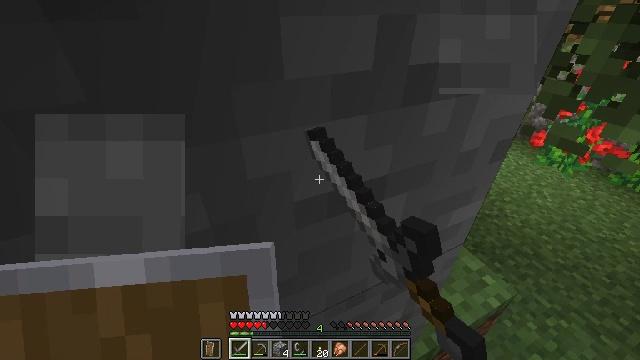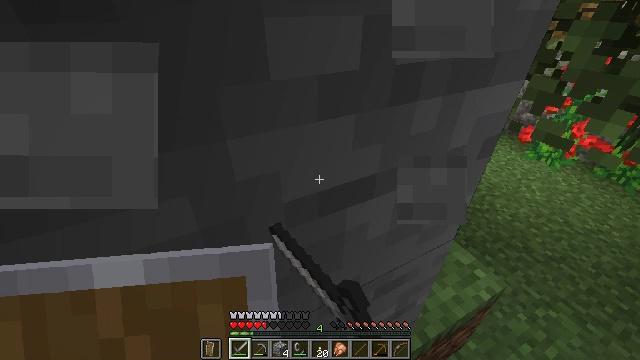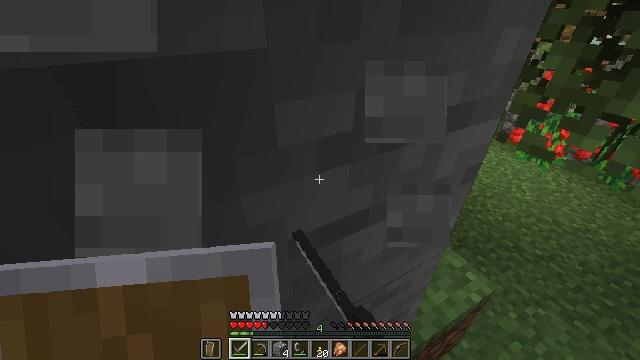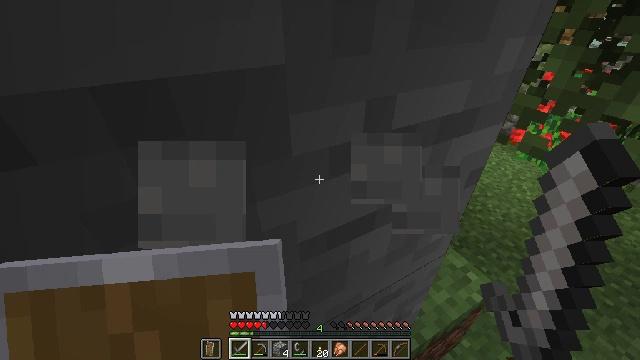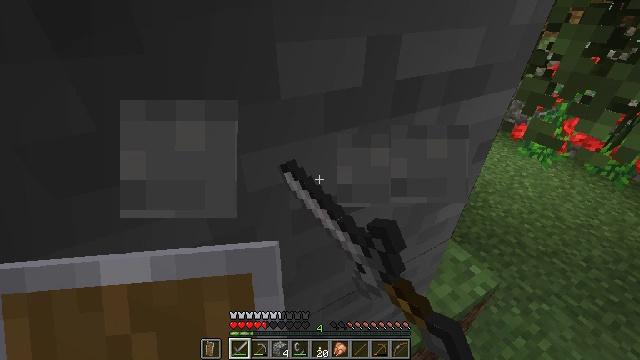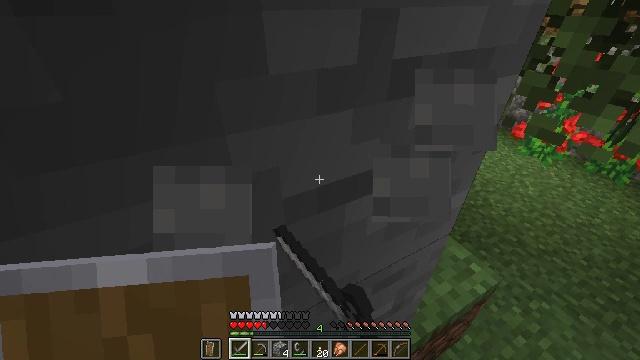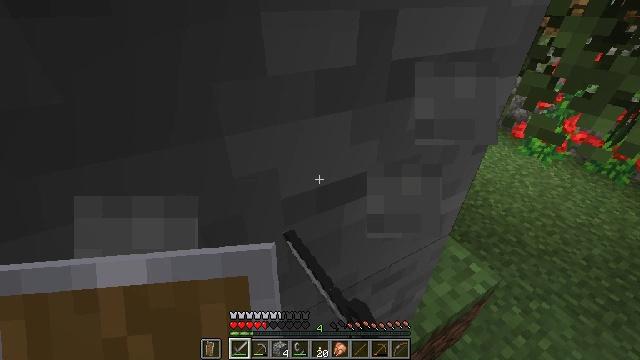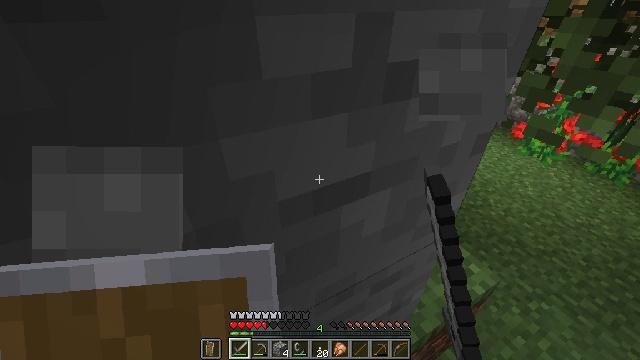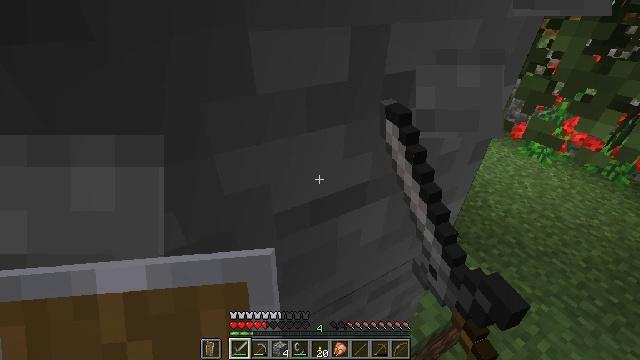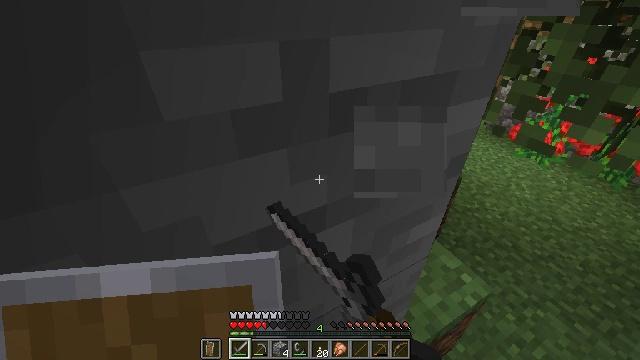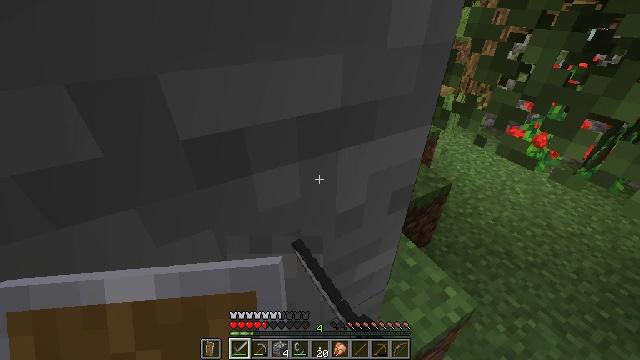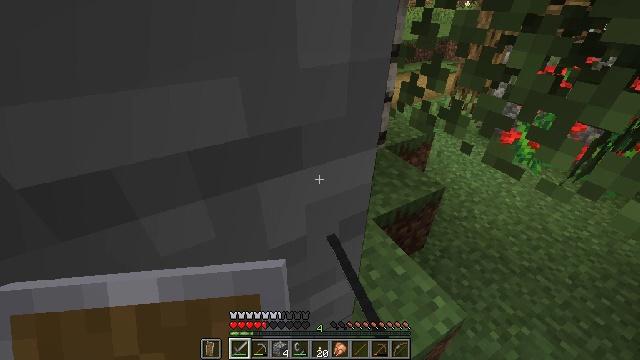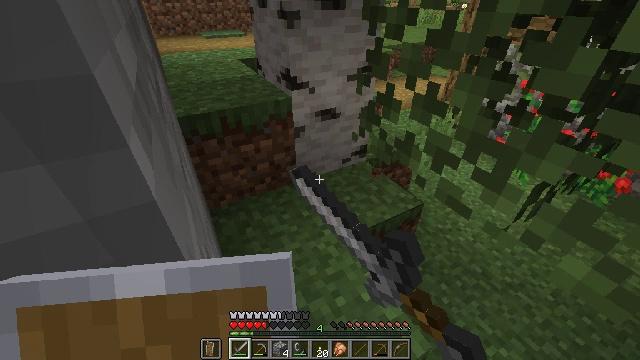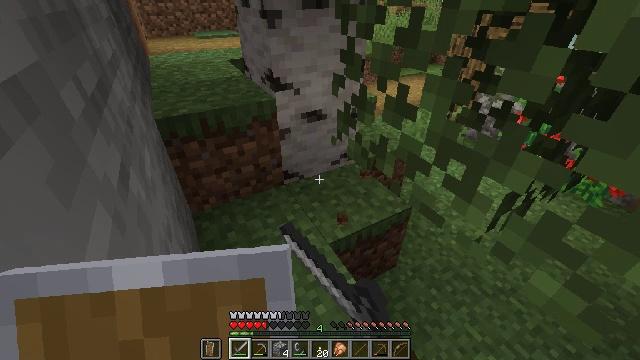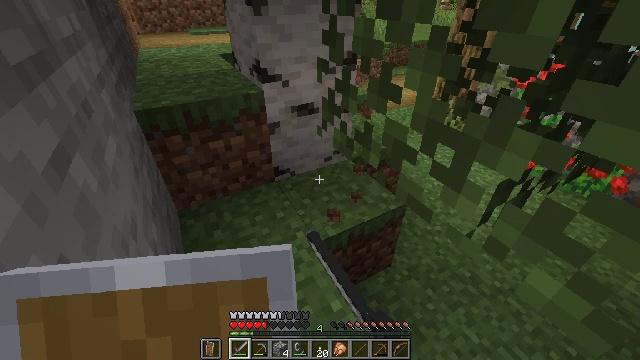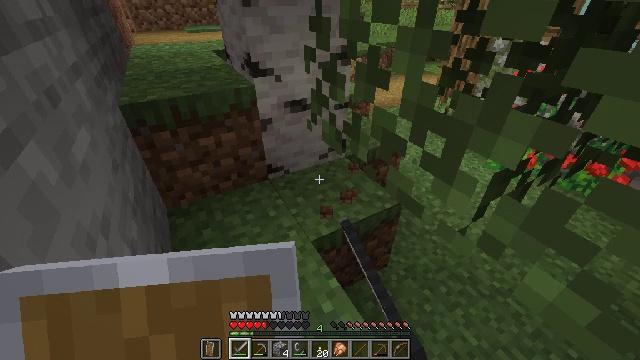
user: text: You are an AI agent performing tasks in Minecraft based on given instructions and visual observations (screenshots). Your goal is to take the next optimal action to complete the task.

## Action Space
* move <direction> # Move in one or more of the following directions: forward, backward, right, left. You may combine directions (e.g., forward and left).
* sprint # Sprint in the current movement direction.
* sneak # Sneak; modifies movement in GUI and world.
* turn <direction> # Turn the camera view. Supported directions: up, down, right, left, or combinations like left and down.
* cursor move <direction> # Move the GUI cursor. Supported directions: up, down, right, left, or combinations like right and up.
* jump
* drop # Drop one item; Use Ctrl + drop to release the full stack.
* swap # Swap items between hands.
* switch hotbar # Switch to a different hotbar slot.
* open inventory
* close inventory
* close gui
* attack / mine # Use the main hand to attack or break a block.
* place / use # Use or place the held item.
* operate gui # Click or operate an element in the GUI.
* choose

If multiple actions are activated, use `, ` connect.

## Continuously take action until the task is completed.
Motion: motion action
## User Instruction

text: Clear the ground by mining grass.
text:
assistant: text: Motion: move forward and move left, turn right, attack / mine, jump
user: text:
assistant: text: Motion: move forward and move left, turn right, attack / mine, jump
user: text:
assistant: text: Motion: move forward and move left, attack / mine, jump
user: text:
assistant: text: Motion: move forward and move left, attack / mine, jump
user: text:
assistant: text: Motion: move forward and move left, attack / mine, jump
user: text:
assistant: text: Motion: move forward and move left, attack / mine, jump
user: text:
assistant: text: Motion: move forward and move left, attack / mine, jump
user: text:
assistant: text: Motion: move forward and move right, attack / mine, jump
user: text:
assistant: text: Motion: move forward and move right, attack / mine, jump
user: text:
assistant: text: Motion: move forward and move right, attack / mine, jump
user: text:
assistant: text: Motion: move forward and move right, attack / mine, jump
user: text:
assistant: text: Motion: move forward and move right, attack / mine, jump
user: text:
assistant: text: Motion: move forward and move right, attack / mine, jump
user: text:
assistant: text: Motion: move forward and move right, attack / mine, jump
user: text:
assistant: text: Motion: move forward and move right, attack / mine, jump
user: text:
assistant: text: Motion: move forward and move right, attack / mine, jump
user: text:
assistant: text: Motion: move forward and move right, attack / mine, jump
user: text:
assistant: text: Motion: move forward and move right, turn left, attack / mine, jump
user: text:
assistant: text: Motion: move forward and move right, turn left, attack / mine, jump
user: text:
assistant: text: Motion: move forward and move right, turn left, attack / mine, jump
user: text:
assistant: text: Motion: move forward and move right, turn left and up, attack / mine, jump
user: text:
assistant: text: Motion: move forward and move right, turn left and up, attack / mine, jump
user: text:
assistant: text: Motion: move forward and move left, turn left and up, attack / mine, jump
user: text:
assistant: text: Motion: move forward and move left, turn up, attack / mine, jump
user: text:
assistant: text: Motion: move forward and move left, turn up, attack / mine, jump
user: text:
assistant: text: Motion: move forward and move left, turn up, attack / mine, jump
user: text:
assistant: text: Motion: move forward and move left, turn up, attack / mine, jump
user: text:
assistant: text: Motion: move forward and move left, turn right and up, attack / mine, jump
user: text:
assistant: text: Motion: move forward and move left, turn right and up, attack / mine, jump
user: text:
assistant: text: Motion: move forward and move left, turn right and up, attack / mine, jump